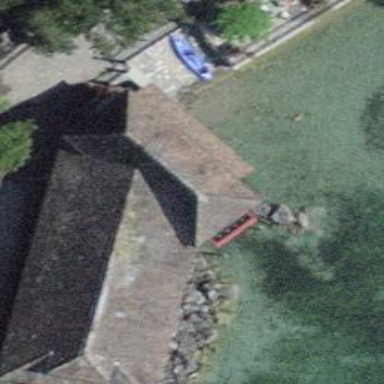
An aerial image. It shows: Boathouse.